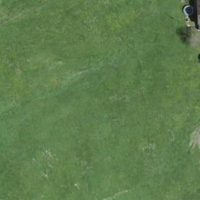
EUNIS habitat code: 24
Species observed at this site:
Vicia sepium